Field crop: tomato
Growth stage: 1
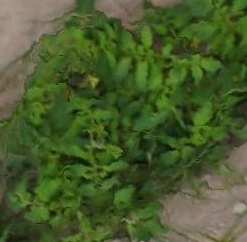
Species: tomato